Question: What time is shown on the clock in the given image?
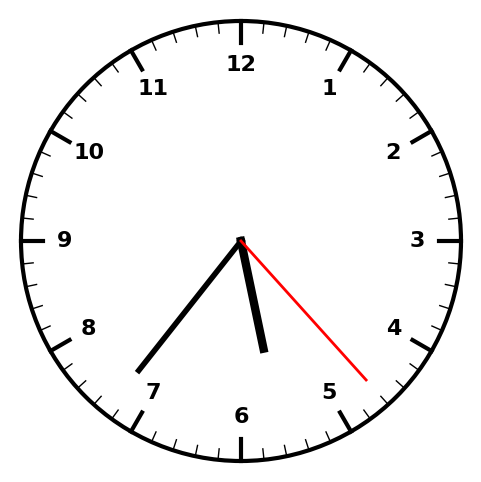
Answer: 05:36:23